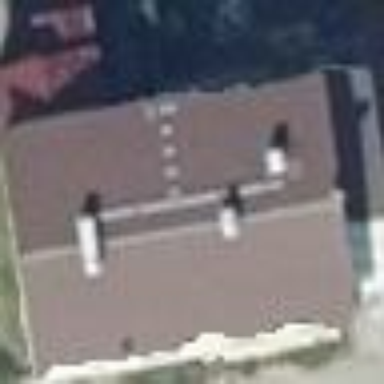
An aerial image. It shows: Gabled house with the roof oriented along the building.